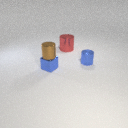
small blue metal cylinder behind small blue metal cube